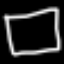
Label: square